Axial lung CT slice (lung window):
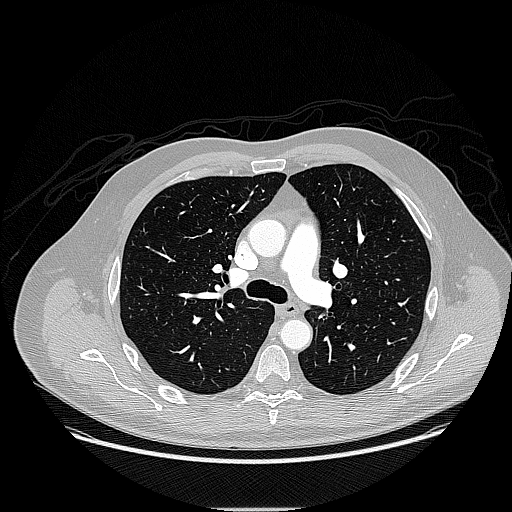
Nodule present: no